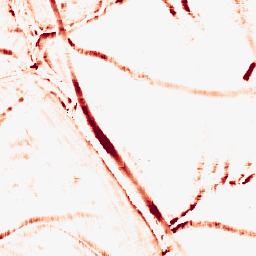
Category: morphological
Decomposition family: morphological_rect
Decomposition parameters: operation: opening
width: 10
height: 10
Upsampling method: nearest
Upsampling parameters: scale: 2
Upsampling scale: 2